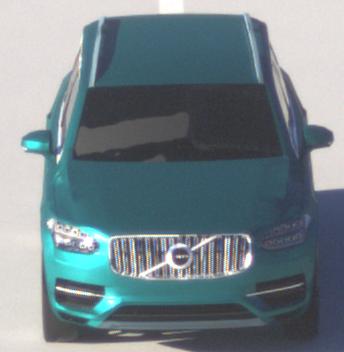
Make: Volvo
Model: XC90 B5
Detailed model: XC90 (L)
Model produced from: 2019/08
Model produced until: 2020/04
Doors: 5
Color: blue
Road condition: dry road
Daytime: morning or afternoon
Contrast: high contrast